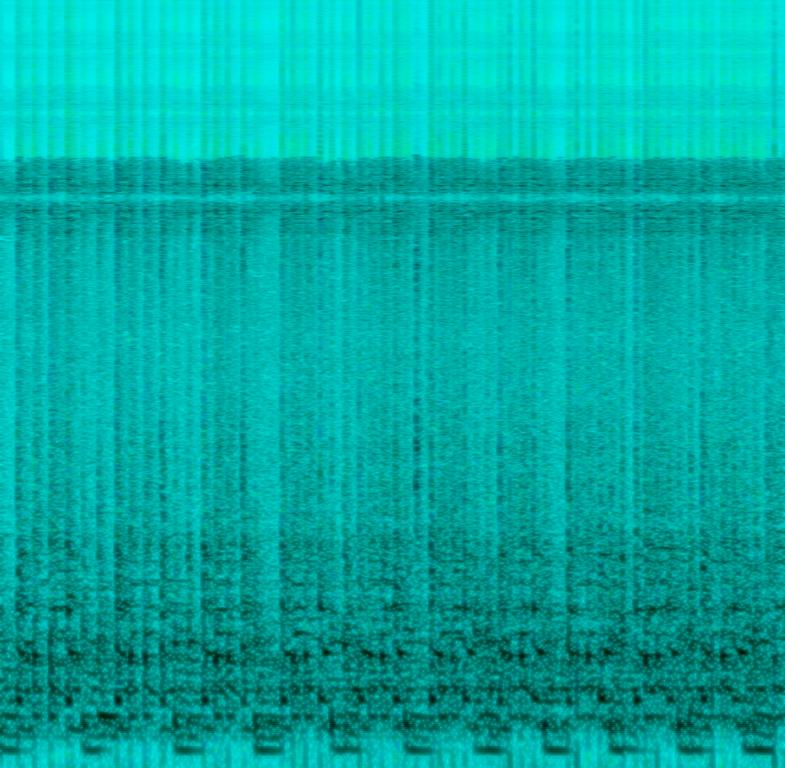
The low quality recording features a drums solo that contains manic tom rolls and a ride cymbal one shot at the end. There was an exhale sound once the player finished his performance. The recording is very noisy, in mono and it sounds aggressive and energetic.